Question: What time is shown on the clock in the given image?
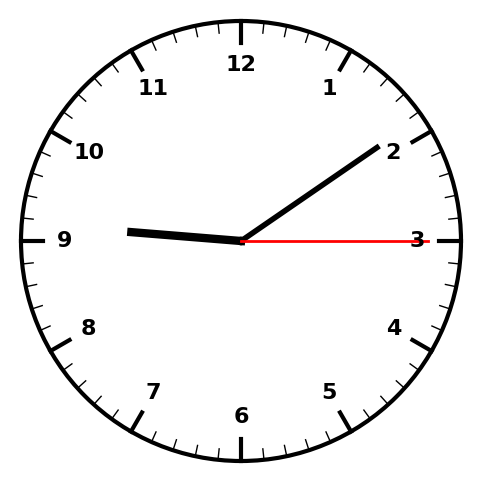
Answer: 09:09:15